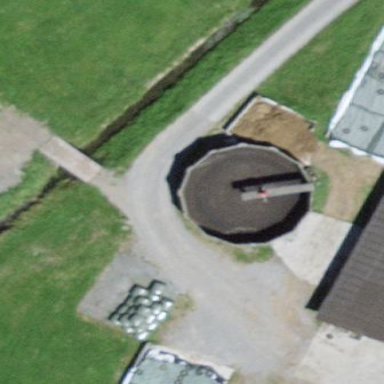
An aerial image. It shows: Building that serves as silo.